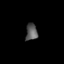
Tissue: skin
Cell type: Epithelial cells
Senescence score: 0.202
Nuclear area (px): 192
Mean DAPI intensity: 89.719